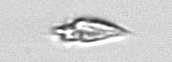
Label: Oxytoxum